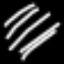
Label: line